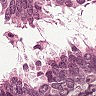
Metastatic tissue present: yes